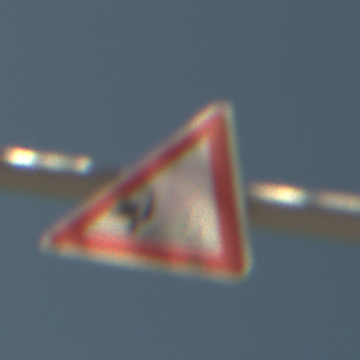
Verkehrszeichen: SplittSchotter
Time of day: Midday
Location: Outdoor (Beach)
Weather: PartlyCloudy
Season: NotSpecified
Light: Natural